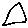
Label: triangle